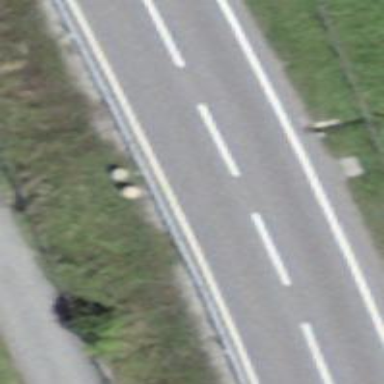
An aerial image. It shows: Asphalt motorroad with trunk classification.